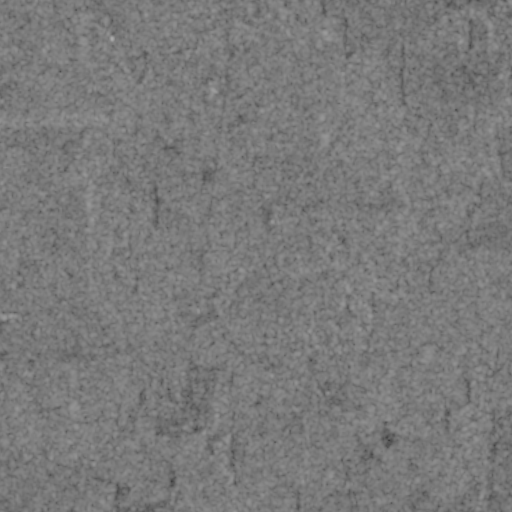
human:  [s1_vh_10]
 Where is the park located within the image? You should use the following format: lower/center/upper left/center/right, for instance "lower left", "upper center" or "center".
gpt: The park is located in the upper right of the image.
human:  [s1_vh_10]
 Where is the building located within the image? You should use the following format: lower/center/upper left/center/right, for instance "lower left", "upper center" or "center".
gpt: The building is located in the lower center of the image.
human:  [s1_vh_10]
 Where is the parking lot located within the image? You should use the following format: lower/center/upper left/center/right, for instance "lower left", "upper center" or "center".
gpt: There is no parking lot in the image.

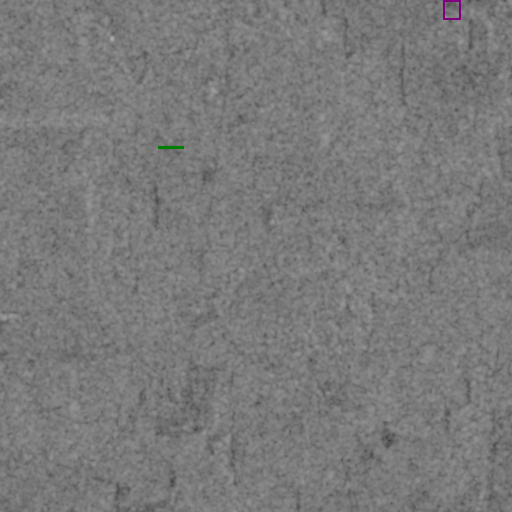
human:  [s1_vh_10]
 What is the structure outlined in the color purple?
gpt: The structure outlined in purple is a park.
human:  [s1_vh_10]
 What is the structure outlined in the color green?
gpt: The structure outlined in green is a building.
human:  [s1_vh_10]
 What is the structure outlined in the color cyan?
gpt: There is no cyan outline.